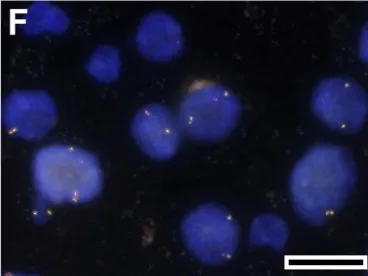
Immunohistochemical and fluorescence in situ hybridization findings. MAML2. Shows no split signals. Represent 10 mum. . FISH: fluorescence in situ hybridization.
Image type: pathology (fish)